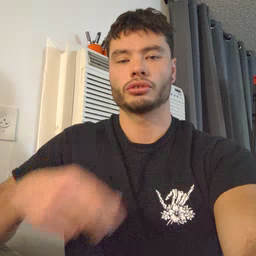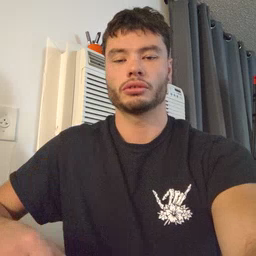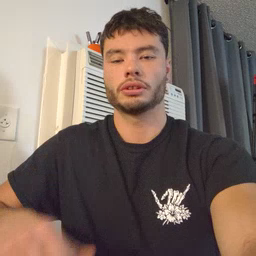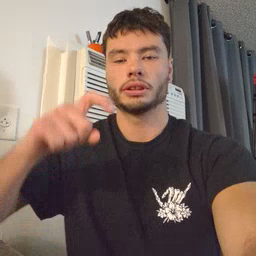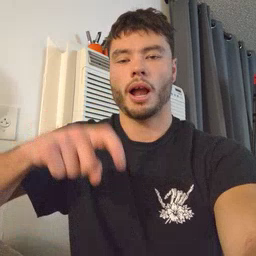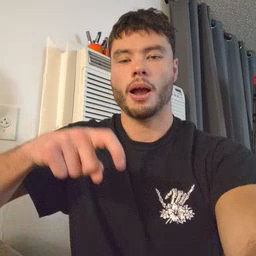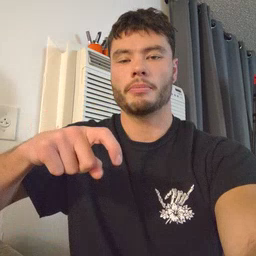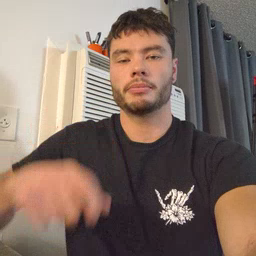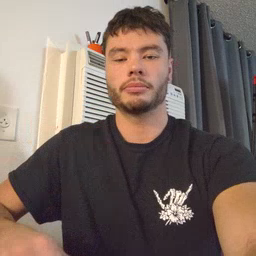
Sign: time